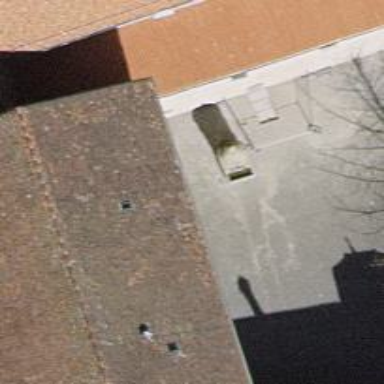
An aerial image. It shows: Church with drinking water amenity.